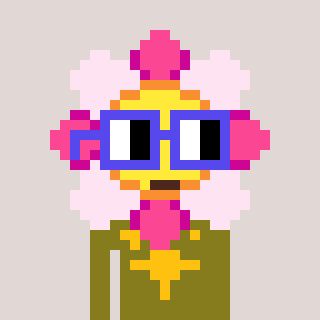
a pixel art character with square blue glasses, a flower-shaped head and a gunk-colored body on a warm background